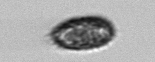
Label: Pseudochattonella_farcimen